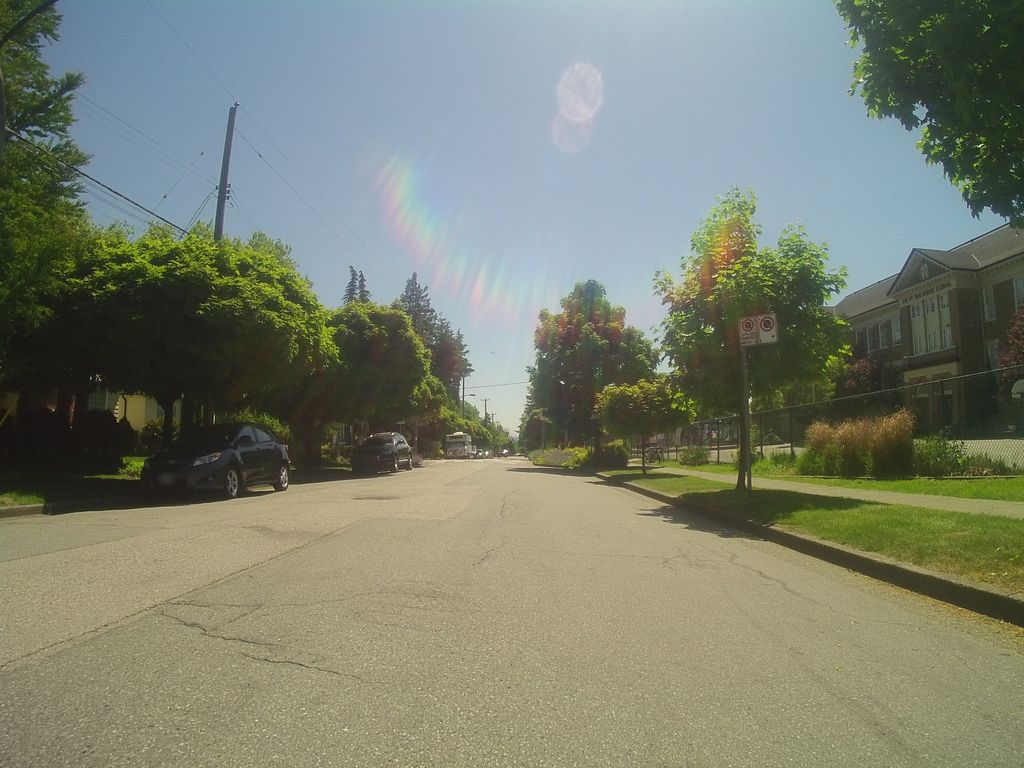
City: vancouver